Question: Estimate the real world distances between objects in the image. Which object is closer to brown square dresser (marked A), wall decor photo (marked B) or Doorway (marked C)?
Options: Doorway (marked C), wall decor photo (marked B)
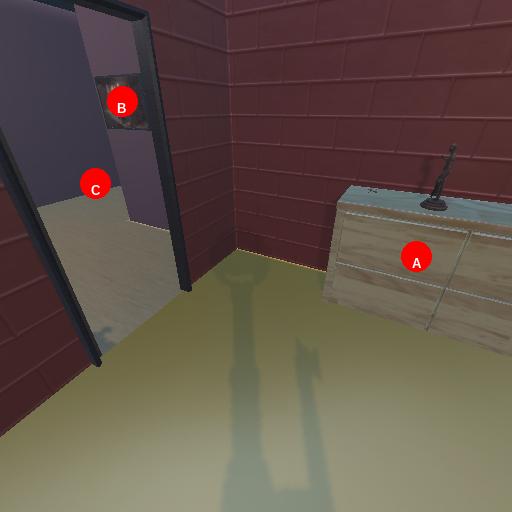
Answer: Doorway (marked C)